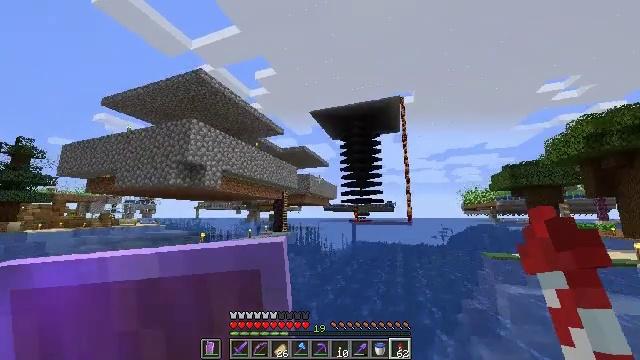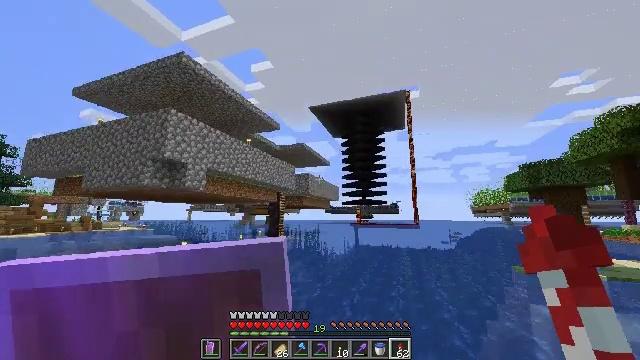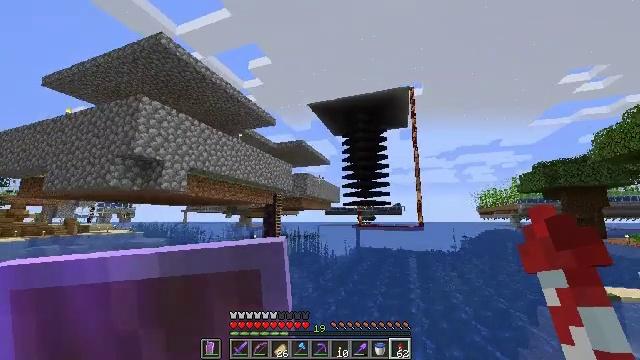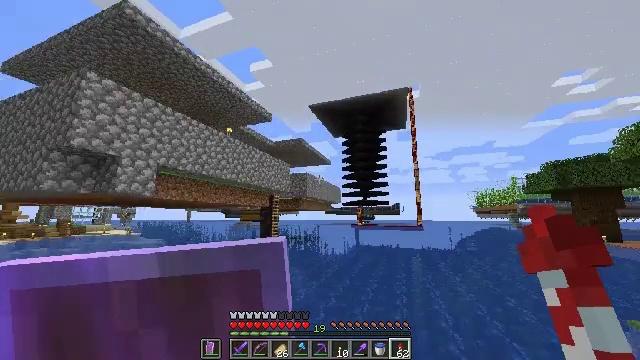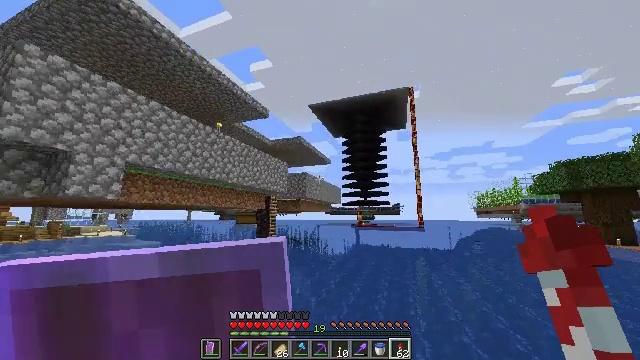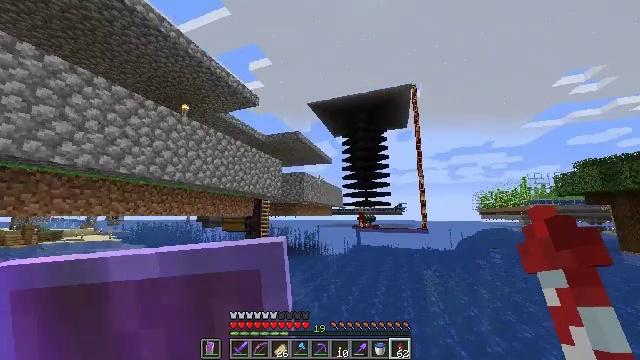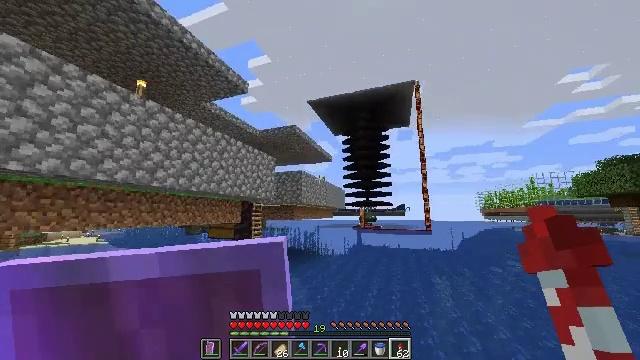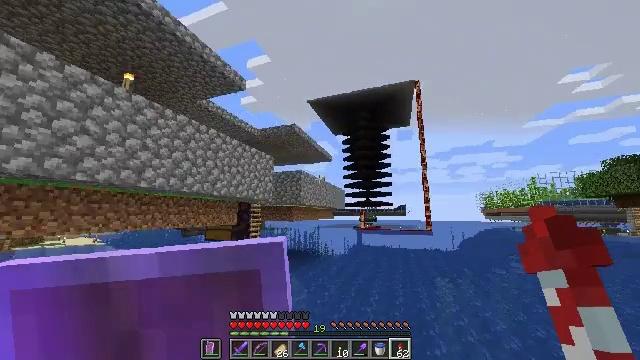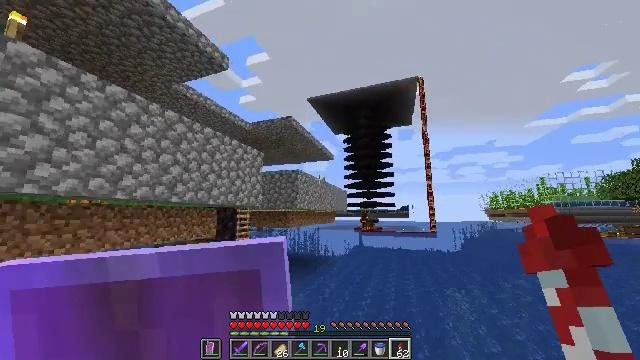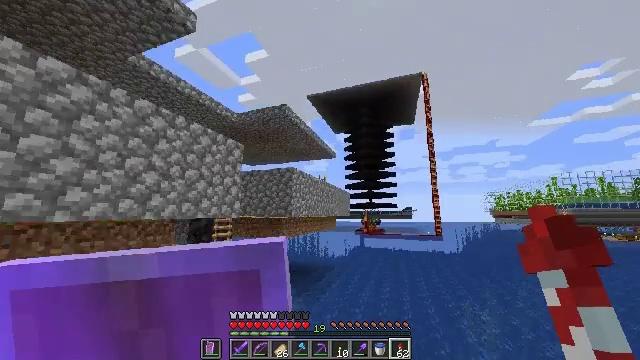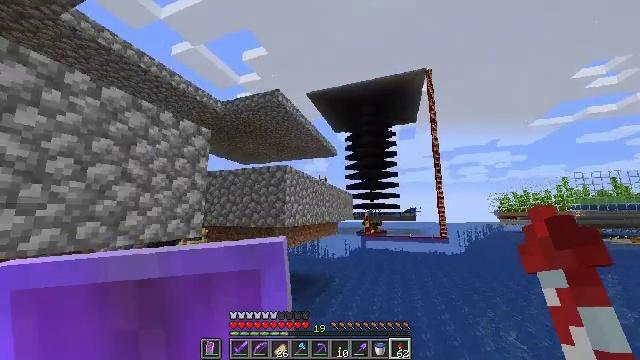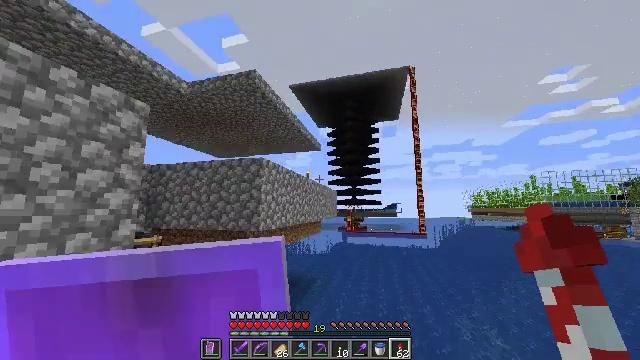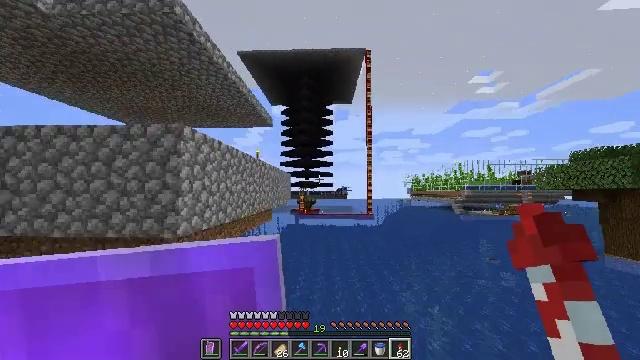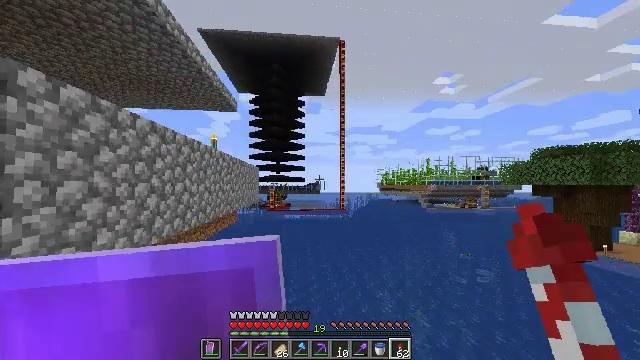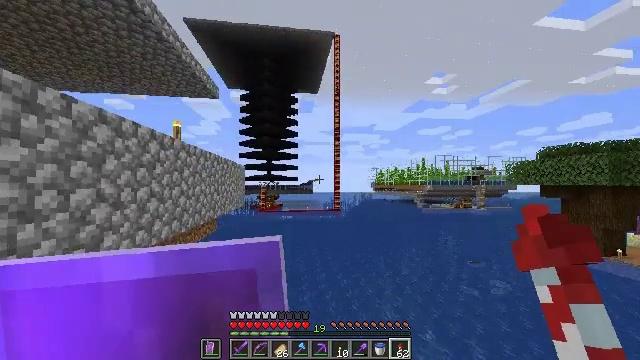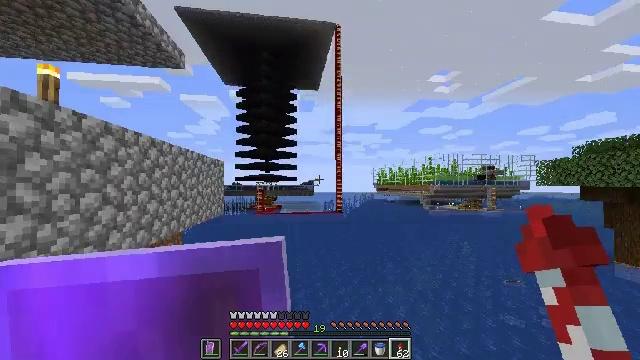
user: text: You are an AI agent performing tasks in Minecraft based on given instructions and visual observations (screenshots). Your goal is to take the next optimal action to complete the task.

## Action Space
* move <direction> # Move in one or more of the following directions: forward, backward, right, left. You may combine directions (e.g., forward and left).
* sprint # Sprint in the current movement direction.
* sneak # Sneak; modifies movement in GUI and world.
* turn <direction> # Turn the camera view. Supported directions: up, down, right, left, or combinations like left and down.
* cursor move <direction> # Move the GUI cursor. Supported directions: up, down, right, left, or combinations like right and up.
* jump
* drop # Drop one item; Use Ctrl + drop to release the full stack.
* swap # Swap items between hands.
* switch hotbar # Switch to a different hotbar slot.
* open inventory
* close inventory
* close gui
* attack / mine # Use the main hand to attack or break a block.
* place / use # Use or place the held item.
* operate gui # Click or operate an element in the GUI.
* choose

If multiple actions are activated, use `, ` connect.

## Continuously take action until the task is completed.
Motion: motion action
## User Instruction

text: Craft a firework rocket.
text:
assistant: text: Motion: move forward, sprint, jump
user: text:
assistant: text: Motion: move forward, sprint, jump
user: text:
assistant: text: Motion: move forward, sprint, jump
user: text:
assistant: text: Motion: move forward, sprint
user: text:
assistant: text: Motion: move forward, sprint
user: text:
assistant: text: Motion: move forward, sprint
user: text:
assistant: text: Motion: move forward, sprint
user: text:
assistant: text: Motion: move forward, sprint
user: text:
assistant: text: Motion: move forward, sprint
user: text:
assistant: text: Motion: move forward, sprint
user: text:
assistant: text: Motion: move forward, sprint, turn right and down
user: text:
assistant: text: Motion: move forward, sprint, turn right and down
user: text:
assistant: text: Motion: move forward, sprint, turn right and down
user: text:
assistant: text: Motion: move forward, sprint, turn right
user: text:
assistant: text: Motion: move forward, sprint
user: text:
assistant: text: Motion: move forward, sprint
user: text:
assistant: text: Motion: move forward, sprint, turn left
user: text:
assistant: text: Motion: move forward, sprint, turn left
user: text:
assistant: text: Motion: move forward, sprint, turn left
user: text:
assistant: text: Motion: move forward, sprint, turn left
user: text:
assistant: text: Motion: move forward, sprint, turn left
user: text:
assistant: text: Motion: move forward, sprint, turn left
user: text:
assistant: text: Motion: move forward, sprint, turn left and down
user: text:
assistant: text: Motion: move forward, sprint, turn left
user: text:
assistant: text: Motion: move forward, sprint
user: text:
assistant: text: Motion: move forward, sprint
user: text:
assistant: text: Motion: move forward, sprint
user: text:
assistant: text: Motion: move forward, sprint
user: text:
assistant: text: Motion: move forward, sprint
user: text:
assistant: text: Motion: move forward, sprint